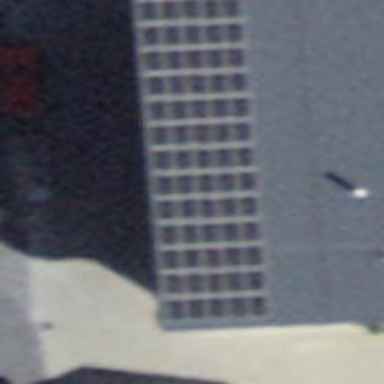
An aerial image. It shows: Solar power generator using photovoltaic panels.